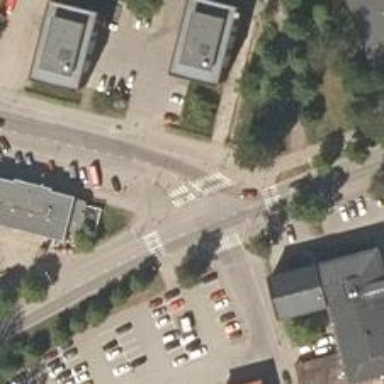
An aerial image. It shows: Asphalt footway with zebra crossing.